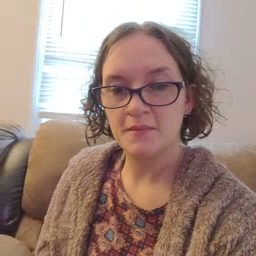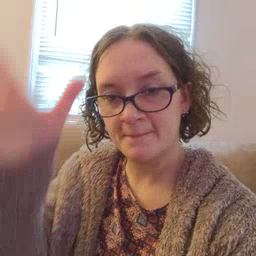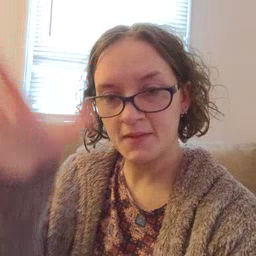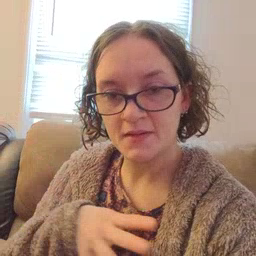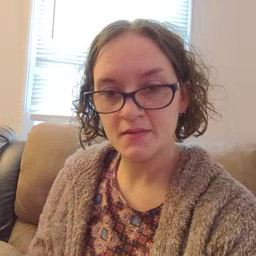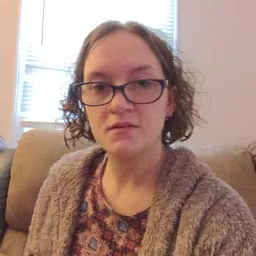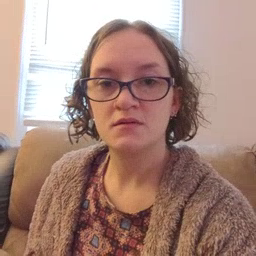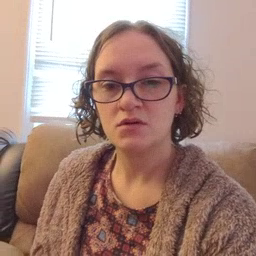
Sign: man